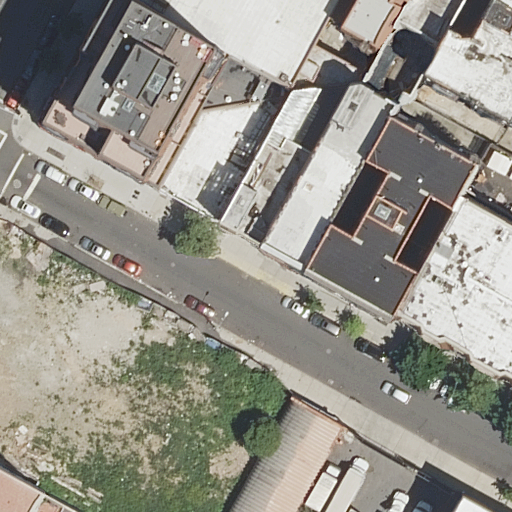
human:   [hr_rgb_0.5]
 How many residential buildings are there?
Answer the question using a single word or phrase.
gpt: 13

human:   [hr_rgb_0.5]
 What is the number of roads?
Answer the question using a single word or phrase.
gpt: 1

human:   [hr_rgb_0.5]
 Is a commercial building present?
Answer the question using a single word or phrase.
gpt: no

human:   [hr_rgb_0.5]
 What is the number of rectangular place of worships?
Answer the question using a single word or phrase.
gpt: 1

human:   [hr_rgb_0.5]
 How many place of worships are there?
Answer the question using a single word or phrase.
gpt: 1

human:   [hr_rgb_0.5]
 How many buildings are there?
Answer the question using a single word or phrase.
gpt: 13

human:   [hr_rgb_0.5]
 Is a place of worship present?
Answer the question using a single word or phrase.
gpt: yes

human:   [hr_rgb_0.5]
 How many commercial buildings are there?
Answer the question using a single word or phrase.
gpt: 0

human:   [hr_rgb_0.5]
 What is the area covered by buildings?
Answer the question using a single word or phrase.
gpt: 4856m2

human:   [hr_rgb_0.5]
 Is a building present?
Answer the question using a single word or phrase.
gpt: yes

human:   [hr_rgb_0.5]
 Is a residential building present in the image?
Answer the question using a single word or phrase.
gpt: yes

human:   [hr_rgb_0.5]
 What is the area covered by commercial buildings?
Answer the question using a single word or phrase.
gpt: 0m2

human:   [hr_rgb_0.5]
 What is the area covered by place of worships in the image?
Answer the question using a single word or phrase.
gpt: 324m2

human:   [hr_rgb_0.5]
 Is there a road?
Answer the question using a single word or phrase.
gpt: yes

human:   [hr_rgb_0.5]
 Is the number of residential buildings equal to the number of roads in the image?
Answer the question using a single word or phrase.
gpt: no

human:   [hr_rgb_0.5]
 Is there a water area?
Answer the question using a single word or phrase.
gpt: no

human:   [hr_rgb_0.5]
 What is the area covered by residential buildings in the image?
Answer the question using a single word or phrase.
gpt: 4856m2

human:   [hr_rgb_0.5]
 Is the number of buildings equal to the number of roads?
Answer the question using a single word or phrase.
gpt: no

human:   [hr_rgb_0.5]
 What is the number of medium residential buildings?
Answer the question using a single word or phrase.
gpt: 8

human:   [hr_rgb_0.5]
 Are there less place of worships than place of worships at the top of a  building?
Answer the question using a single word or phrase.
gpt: no

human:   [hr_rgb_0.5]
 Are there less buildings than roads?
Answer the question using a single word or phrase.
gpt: no

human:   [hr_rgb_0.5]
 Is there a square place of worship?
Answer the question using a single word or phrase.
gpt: no

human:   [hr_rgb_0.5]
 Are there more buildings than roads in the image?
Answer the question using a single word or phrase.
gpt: yes

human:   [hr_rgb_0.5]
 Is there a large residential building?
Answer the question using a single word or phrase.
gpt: yes

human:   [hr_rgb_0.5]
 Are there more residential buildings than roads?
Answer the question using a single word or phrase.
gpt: yes

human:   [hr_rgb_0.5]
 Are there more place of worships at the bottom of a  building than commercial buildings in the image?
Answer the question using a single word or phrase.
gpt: yes

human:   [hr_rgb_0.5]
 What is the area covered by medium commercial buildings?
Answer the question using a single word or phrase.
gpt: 0m2

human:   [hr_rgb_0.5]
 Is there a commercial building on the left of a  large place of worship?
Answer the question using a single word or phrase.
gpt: no

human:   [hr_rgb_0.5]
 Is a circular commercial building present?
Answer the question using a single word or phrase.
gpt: no

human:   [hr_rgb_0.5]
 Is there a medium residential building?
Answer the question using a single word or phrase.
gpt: yes

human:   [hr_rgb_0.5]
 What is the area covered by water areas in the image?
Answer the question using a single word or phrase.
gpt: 0m2

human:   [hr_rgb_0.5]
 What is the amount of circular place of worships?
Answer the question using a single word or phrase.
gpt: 0

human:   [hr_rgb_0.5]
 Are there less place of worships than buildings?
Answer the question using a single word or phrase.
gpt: yes

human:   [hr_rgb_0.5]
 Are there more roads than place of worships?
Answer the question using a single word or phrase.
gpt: no

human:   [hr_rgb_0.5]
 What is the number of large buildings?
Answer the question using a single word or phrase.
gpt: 3

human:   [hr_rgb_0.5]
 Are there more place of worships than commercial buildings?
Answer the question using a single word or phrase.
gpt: yes

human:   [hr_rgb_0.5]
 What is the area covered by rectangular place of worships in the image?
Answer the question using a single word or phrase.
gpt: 324m2

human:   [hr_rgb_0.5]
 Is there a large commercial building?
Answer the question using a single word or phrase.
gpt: no

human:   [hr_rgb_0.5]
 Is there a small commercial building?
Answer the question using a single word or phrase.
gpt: no

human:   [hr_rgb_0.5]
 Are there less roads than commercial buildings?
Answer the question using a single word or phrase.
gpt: no

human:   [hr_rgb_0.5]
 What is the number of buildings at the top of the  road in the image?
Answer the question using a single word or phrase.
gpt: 8

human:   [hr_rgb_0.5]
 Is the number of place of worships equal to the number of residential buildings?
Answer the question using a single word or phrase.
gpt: no

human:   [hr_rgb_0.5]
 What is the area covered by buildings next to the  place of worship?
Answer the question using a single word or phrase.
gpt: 4856m2

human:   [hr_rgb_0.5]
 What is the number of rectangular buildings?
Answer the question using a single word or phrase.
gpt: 4

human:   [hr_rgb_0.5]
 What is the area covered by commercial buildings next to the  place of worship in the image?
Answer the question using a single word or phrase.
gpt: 0m2

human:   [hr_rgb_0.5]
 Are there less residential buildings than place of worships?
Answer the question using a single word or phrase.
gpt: no

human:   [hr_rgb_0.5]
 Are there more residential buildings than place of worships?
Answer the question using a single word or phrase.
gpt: yes

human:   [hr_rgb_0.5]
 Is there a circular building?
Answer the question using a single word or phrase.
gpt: no

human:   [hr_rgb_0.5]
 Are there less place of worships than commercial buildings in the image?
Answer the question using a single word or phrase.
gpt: no

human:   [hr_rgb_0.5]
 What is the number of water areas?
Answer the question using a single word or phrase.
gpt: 0

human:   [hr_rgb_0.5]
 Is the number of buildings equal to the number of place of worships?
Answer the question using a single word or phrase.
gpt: no

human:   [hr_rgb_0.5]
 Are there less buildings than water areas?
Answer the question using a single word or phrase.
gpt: no

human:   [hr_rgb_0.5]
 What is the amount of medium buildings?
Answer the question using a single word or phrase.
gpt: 8

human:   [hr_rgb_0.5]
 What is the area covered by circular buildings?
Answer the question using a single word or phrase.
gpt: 0m2

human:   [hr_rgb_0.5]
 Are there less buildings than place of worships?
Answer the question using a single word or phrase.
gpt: no

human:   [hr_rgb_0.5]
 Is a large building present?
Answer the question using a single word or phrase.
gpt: yes

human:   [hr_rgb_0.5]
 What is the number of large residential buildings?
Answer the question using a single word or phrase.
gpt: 3

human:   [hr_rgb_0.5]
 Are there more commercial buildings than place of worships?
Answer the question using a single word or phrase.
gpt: no

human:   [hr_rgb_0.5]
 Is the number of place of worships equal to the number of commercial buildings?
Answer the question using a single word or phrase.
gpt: no

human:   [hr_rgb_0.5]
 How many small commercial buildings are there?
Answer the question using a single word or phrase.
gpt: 0

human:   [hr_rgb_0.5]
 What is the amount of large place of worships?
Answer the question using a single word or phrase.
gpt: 0

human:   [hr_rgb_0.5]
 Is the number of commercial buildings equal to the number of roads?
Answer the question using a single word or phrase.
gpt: no

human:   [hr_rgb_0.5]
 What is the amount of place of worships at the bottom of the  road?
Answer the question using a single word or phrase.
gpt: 0

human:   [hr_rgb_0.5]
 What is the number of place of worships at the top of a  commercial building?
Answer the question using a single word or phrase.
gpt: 0